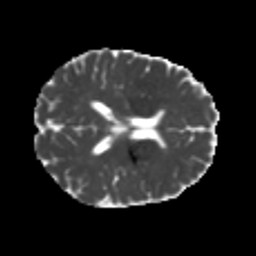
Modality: MD
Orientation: axial
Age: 22
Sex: female
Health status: healthy
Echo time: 0.074 s